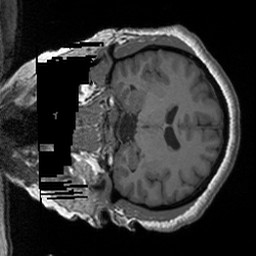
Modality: T1w
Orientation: coronal
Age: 33
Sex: female
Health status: healthy
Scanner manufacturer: siemens
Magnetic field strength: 3 T
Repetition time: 1.9 s
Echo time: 0.00252 s